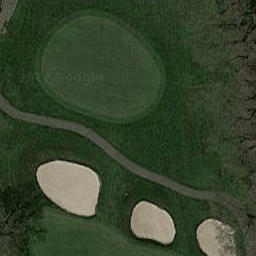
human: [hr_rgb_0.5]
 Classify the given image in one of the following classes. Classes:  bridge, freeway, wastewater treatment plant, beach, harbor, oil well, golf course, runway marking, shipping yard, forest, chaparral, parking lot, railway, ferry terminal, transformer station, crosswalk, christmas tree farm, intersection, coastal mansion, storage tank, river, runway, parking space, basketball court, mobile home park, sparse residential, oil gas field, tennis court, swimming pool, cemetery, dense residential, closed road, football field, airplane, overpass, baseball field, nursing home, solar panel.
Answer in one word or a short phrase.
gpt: golf course